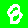
Digit: 8